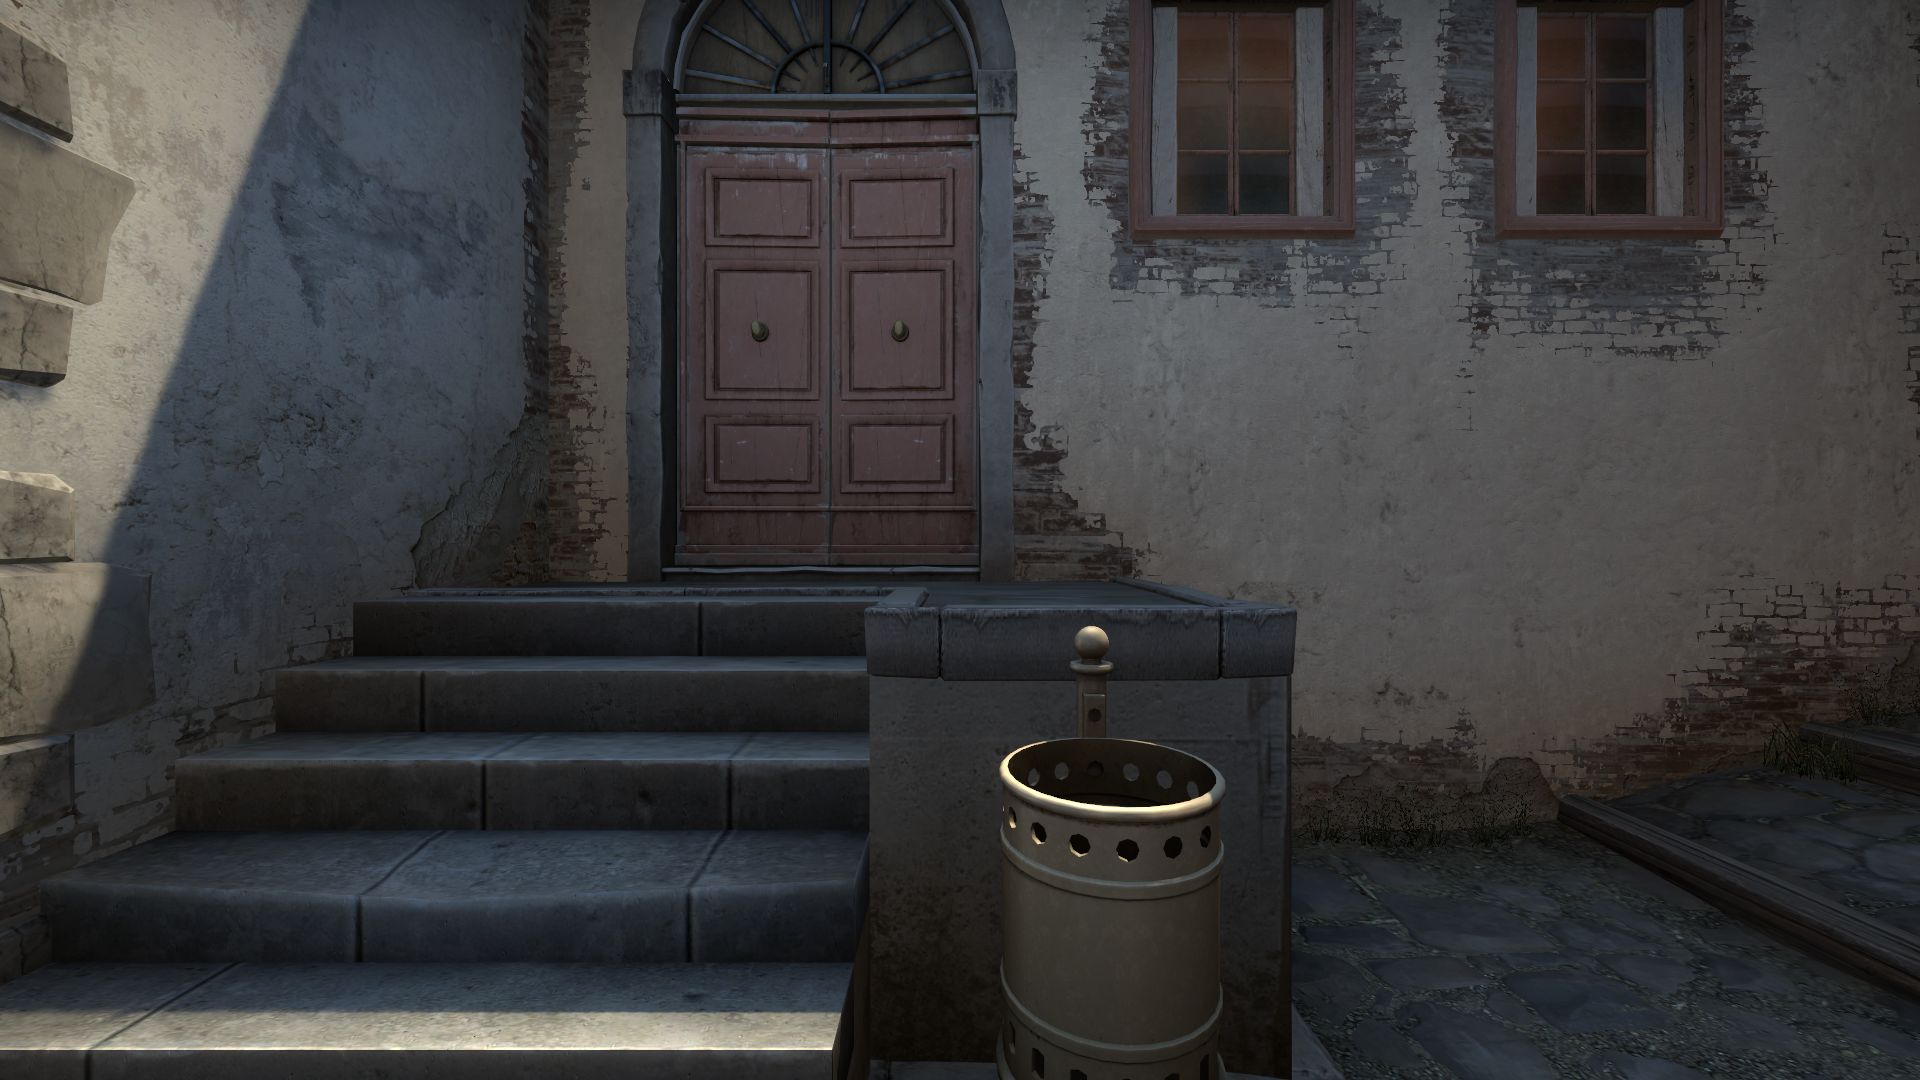
Map: de_inferno